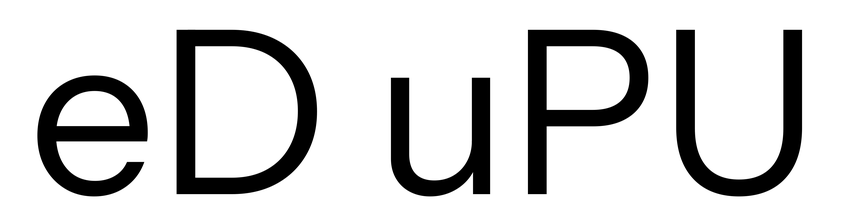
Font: InstrumentSans_Regular